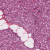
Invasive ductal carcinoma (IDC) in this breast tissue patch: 1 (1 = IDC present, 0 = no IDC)